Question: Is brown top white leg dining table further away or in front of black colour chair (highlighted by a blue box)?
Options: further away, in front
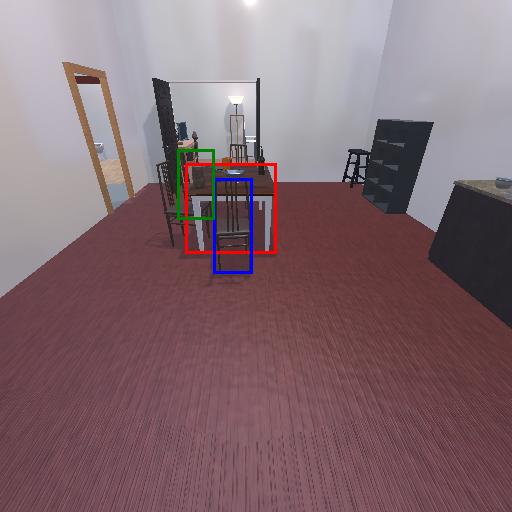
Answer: further away